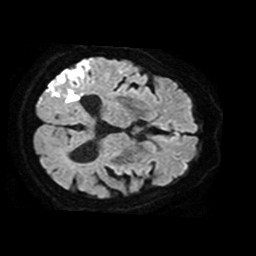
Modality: TRACE
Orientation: axial
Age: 75
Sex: female
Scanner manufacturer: philips
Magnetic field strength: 1.5 T
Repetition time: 3.684 s
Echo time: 0.09411 s